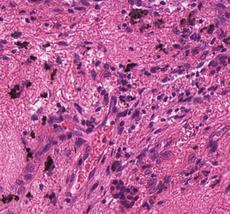
Tumor epithelial tissue: no
Tumor-associated stroma tissue: yes
Normal tissue: no